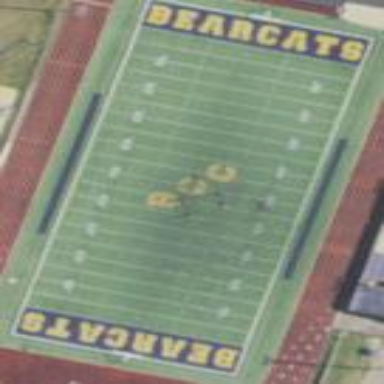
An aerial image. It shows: American football pitch for leisure and sport activities.